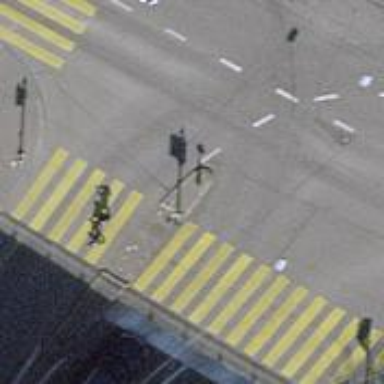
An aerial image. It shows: Road crossing with traffic signals and pedestrian island.